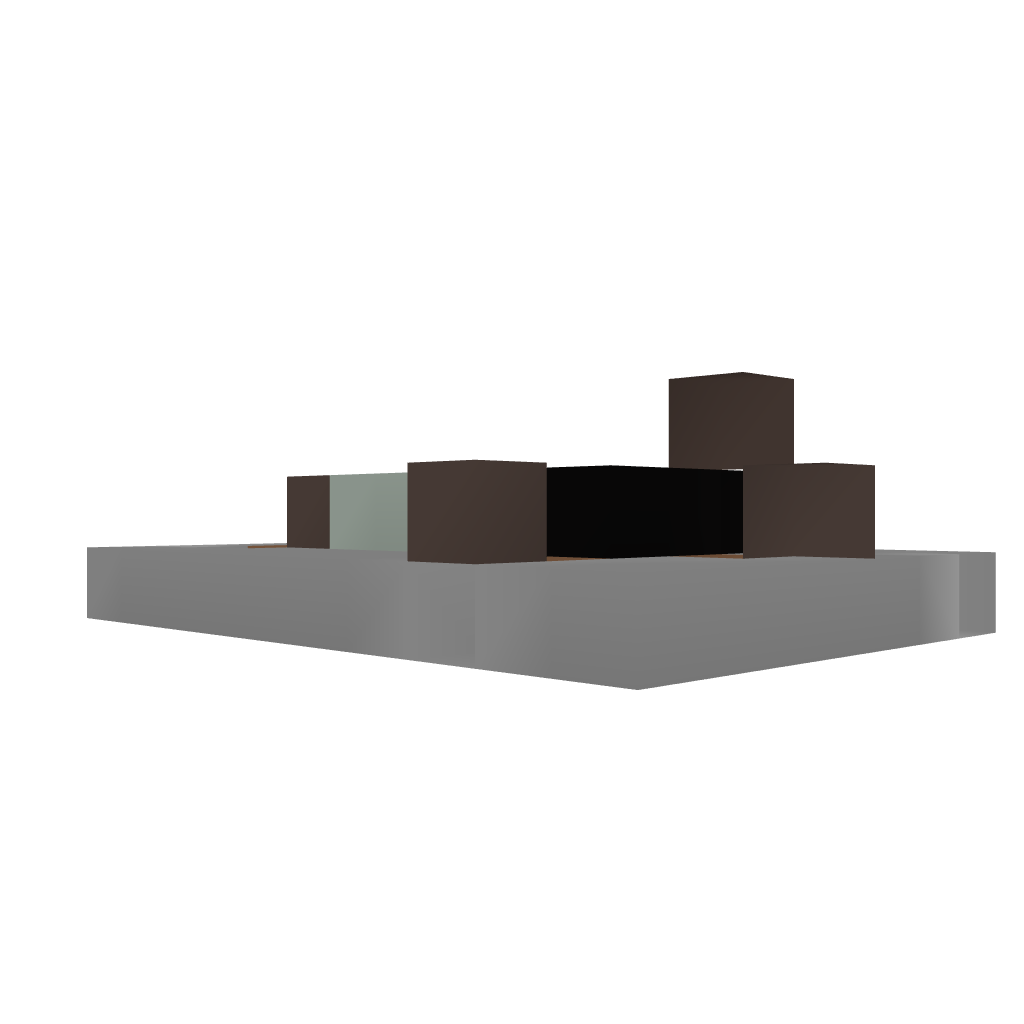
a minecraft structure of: Wind Chimes